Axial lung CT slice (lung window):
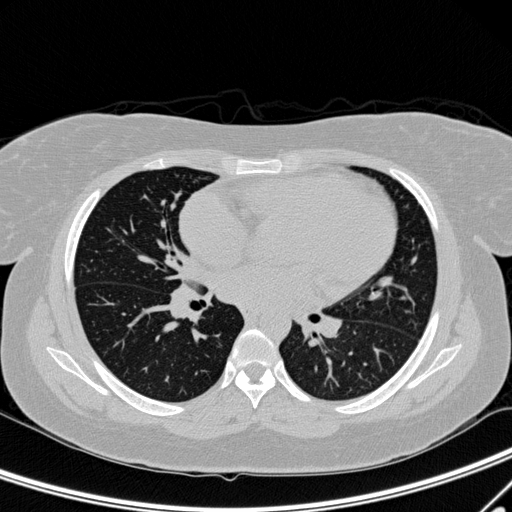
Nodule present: no